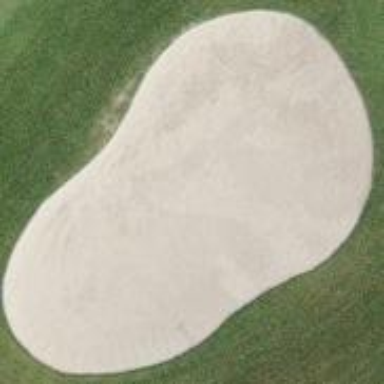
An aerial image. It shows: Golf bunker filled with natural sand.